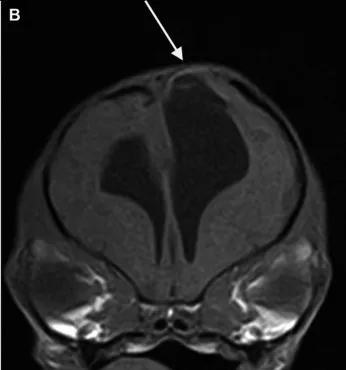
Transverse T1-weighted. MR-images of the brain of a dog showing a porencephalic cavity in the left parietal lobe and associated meningoencephalocele (arrow).
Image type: radiology (mri)